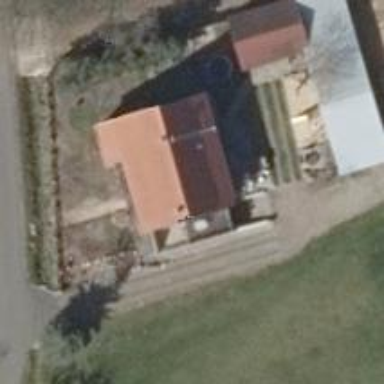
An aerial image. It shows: Detached building.